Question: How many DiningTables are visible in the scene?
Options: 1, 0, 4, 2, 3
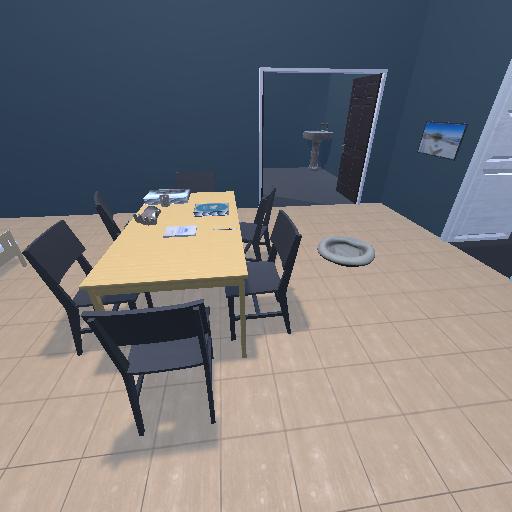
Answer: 1